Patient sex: M
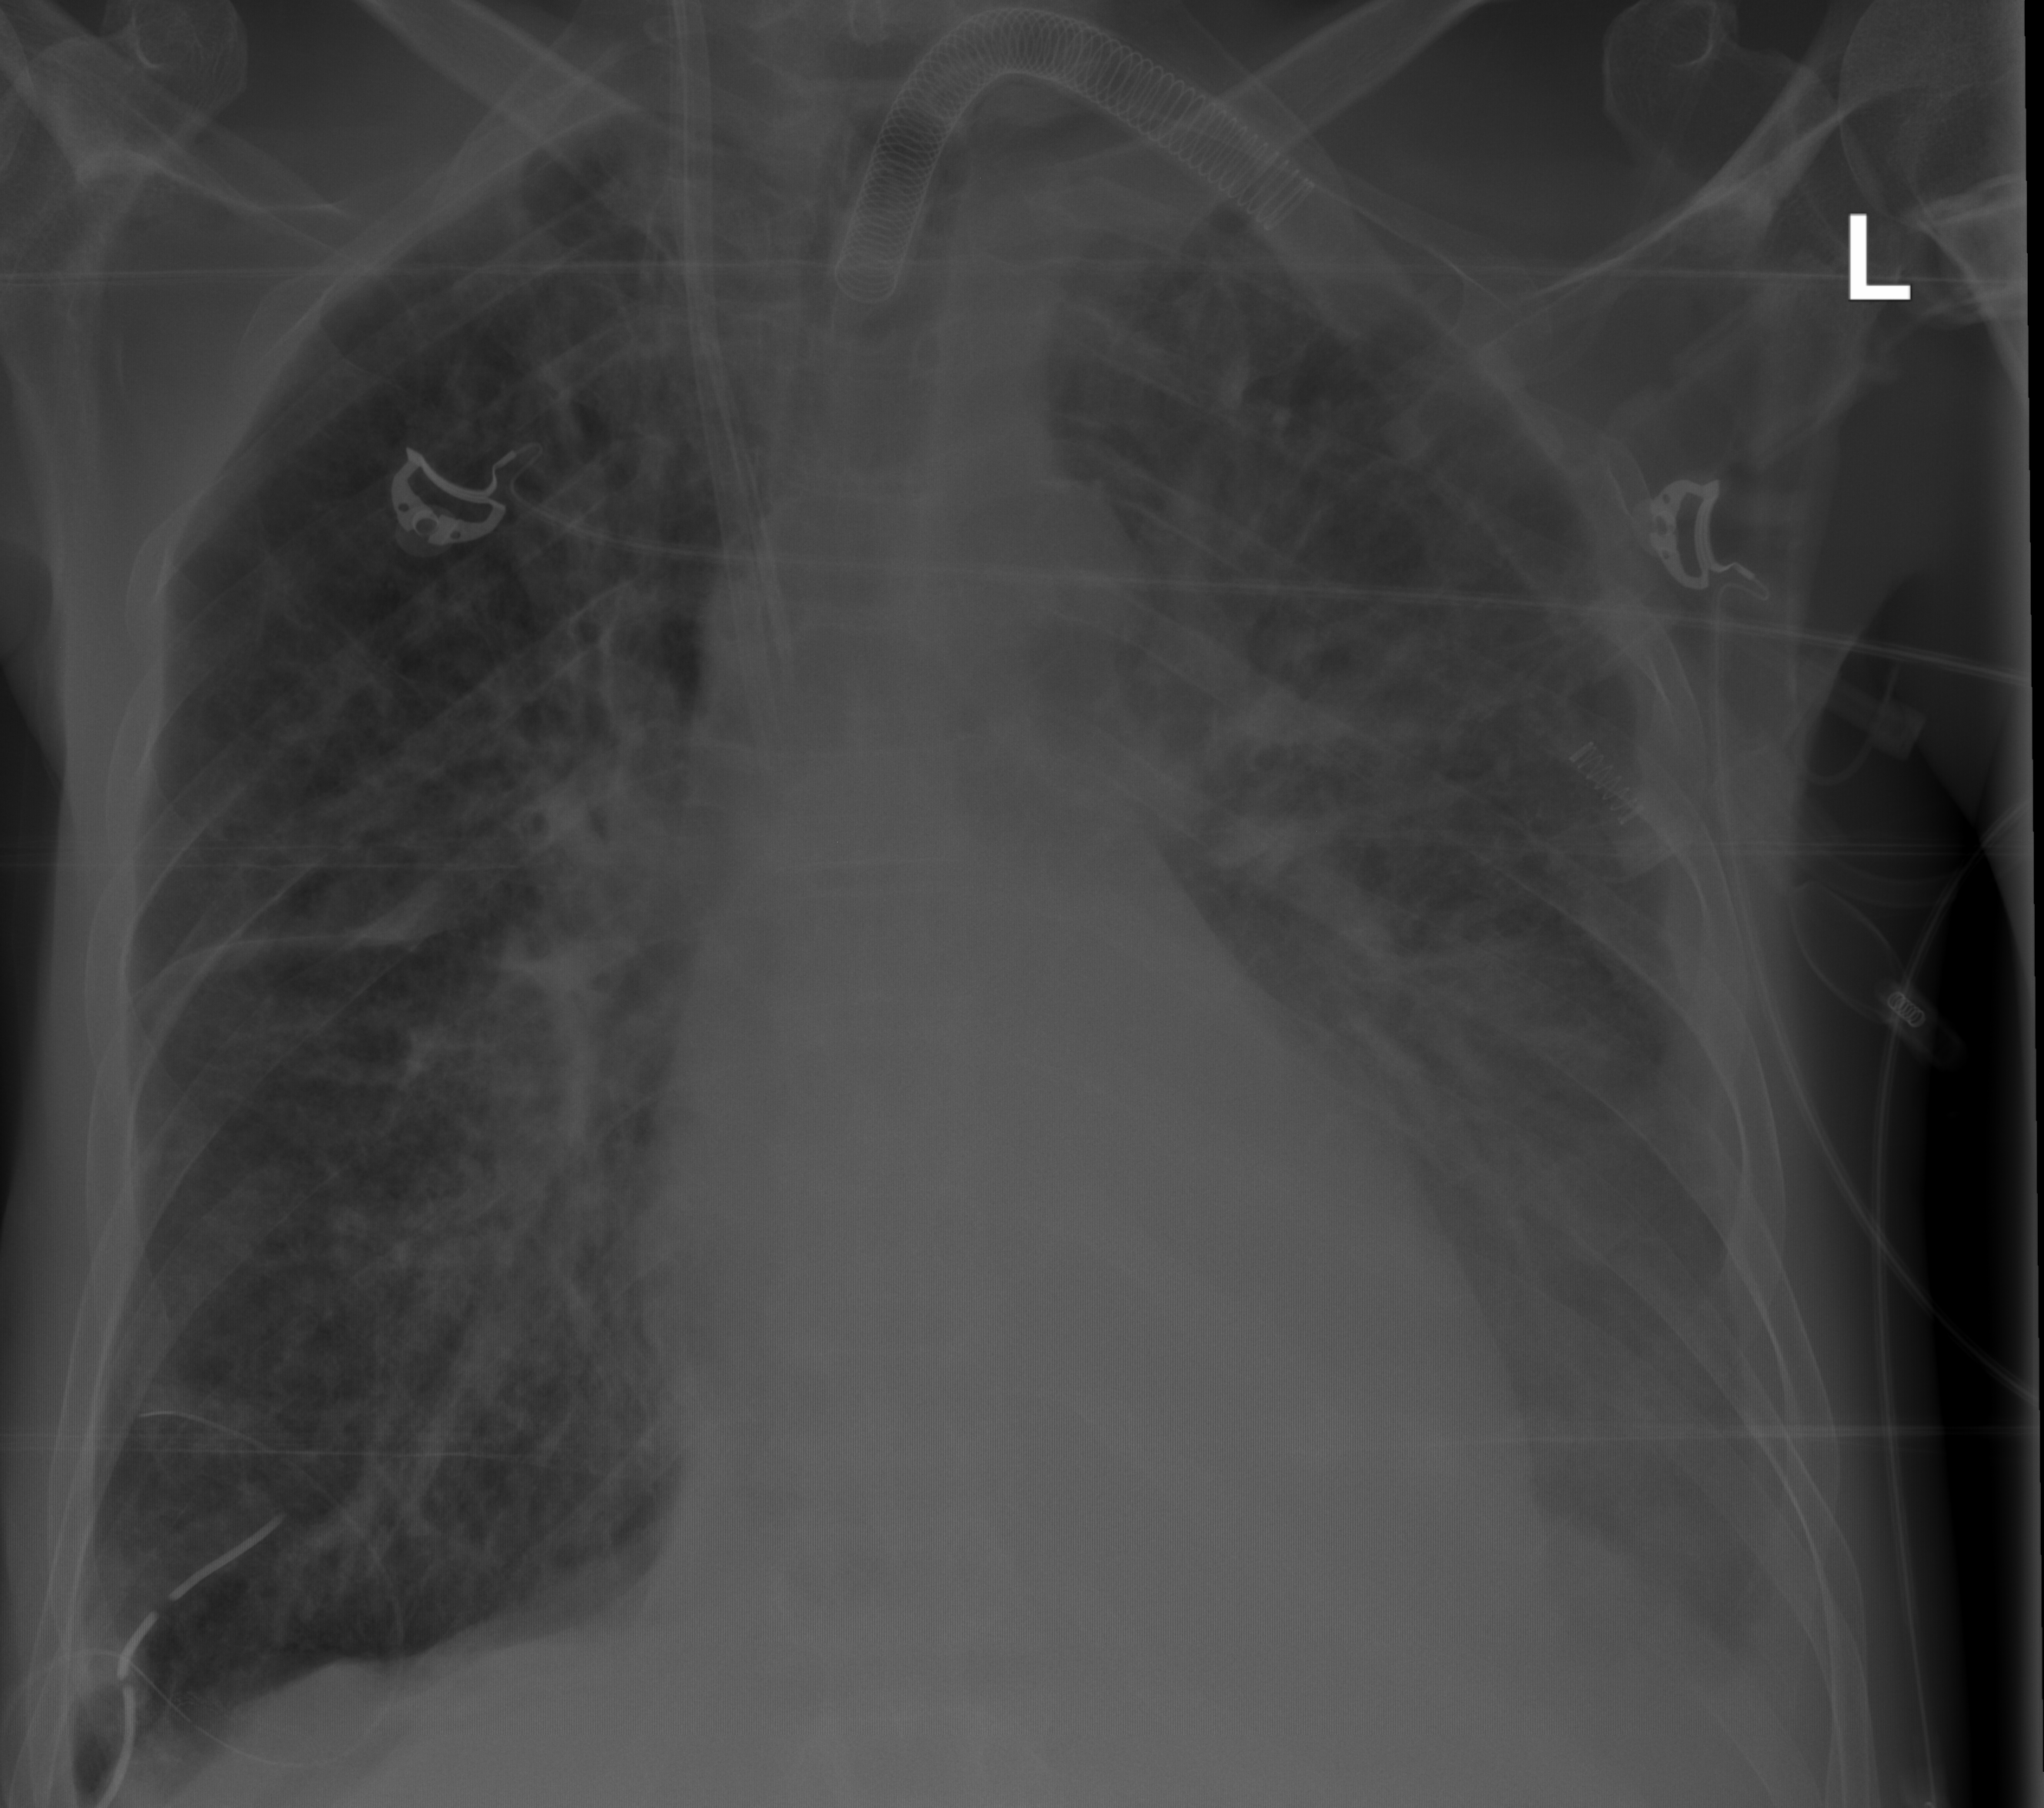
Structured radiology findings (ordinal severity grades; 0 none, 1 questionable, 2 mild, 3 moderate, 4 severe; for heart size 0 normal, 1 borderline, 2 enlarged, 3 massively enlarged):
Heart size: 1
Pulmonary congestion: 2
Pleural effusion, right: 1
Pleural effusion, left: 2
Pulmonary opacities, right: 2
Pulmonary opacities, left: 2
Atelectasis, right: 0
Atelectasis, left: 2